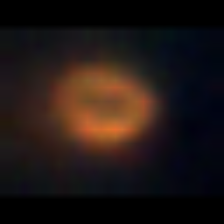
Taxon: NanoPlankton
Group: Other